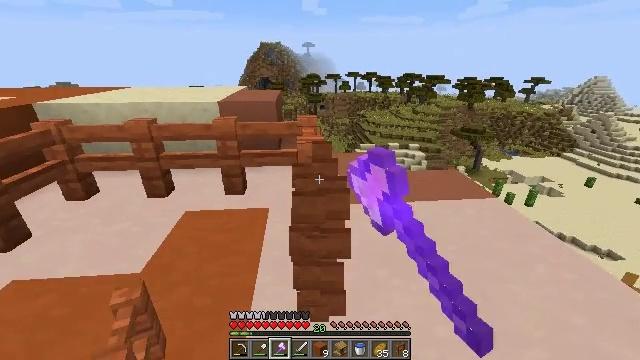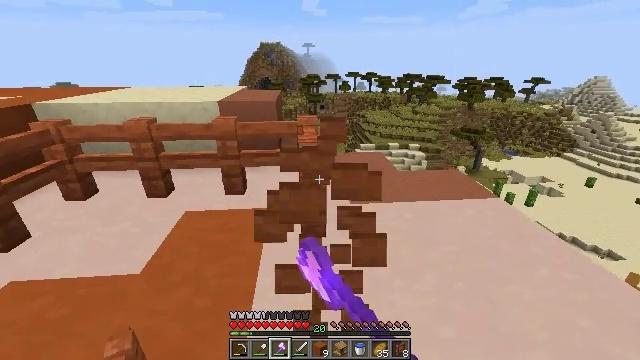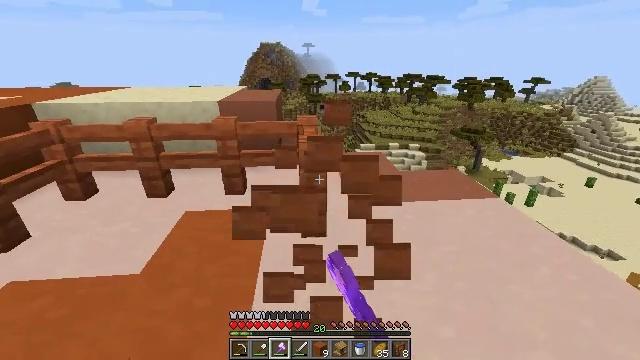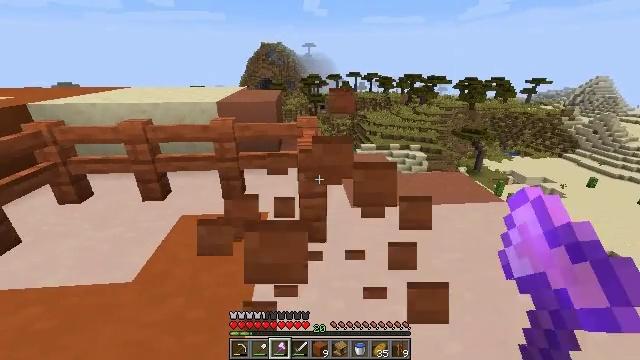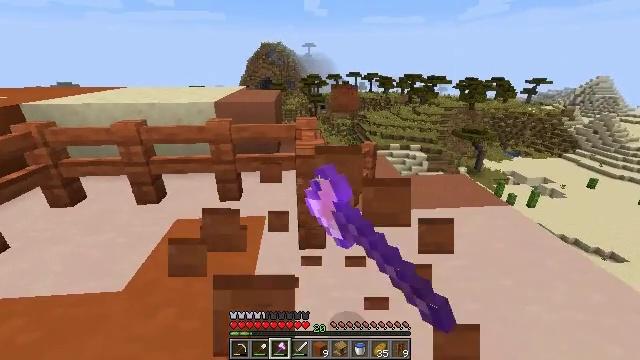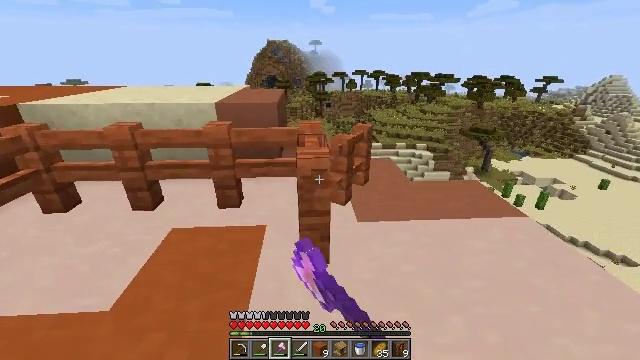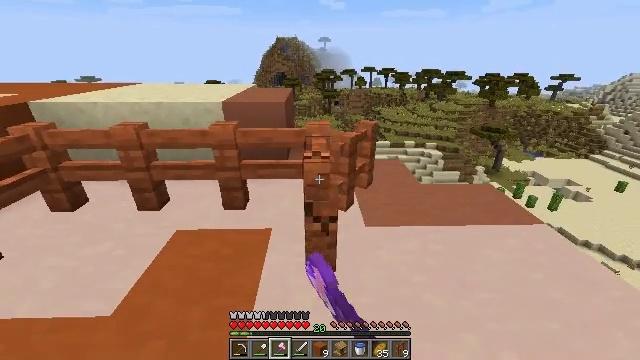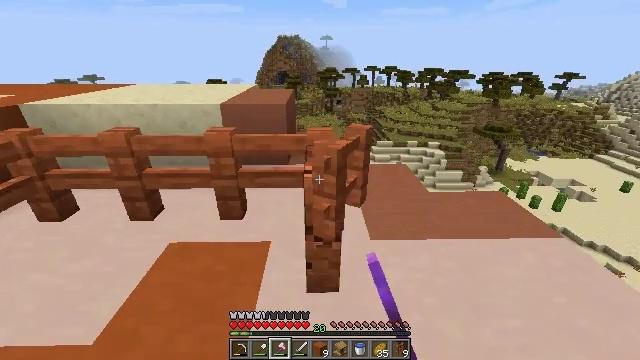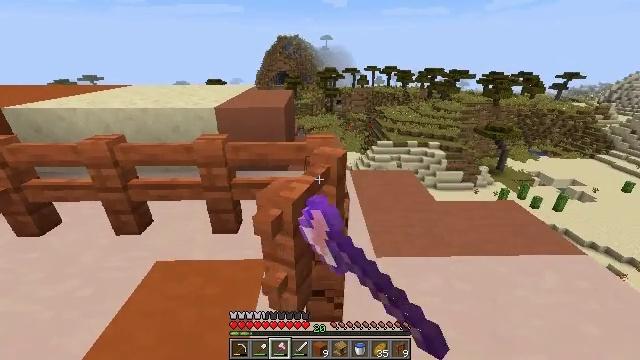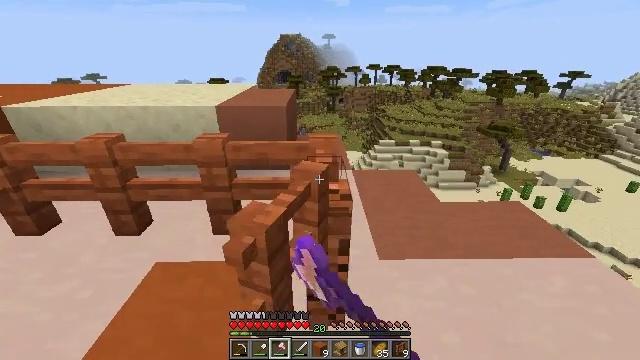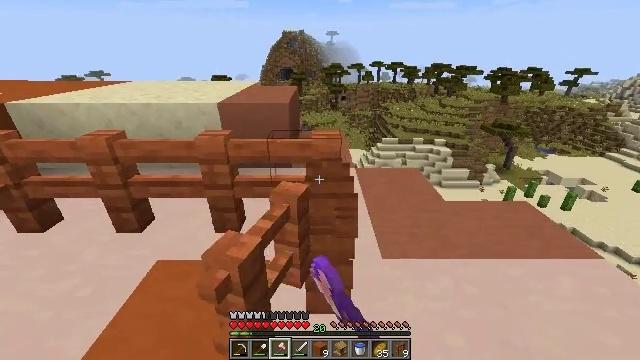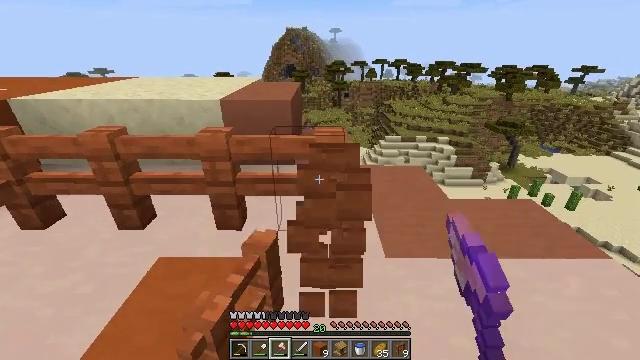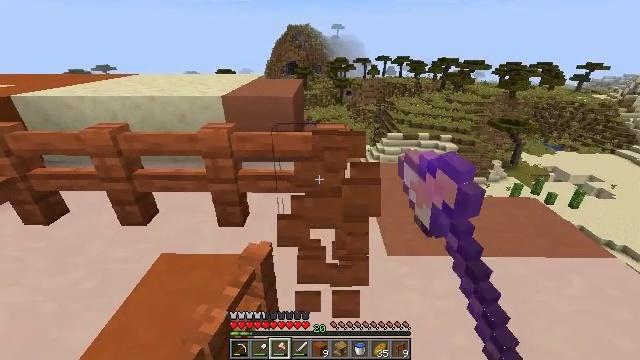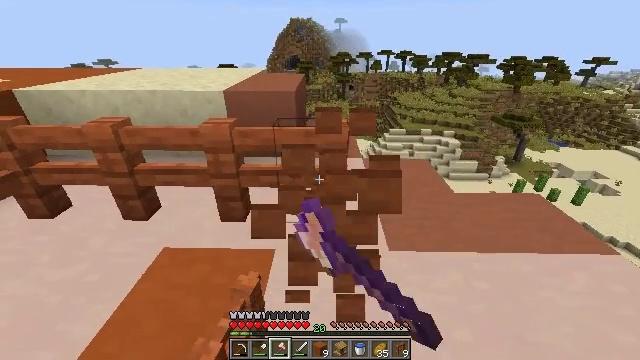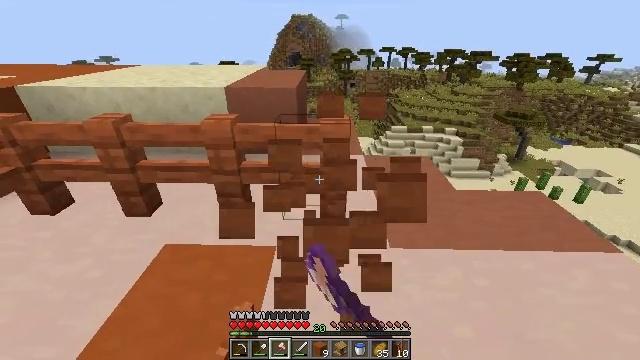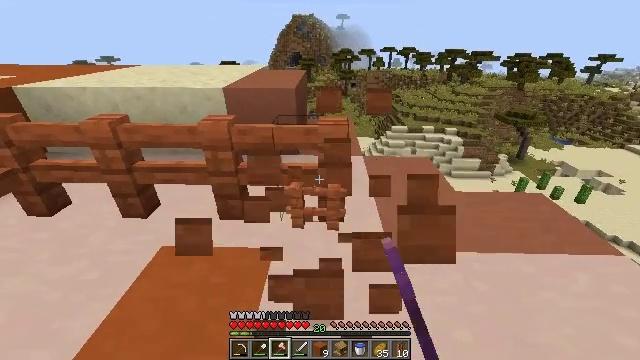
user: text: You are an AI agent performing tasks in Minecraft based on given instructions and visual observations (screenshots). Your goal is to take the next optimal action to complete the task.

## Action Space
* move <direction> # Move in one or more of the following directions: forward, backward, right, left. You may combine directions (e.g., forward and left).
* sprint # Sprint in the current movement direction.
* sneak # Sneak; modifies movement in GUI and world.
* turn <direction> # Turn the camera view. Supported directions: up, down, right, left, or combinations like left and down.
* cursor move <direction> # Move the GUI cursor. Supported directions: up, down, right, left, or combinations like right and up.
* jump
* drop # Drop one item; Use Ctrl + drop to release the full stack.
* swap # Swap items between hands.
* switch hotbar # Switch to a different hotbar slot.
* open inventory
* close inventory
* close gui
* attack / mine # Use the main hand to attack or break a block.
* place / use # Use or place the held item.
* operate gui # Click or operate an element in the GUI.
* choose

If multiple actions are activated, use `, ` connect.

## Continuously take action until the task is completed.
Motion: motion action
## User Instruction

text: Attack the acacia fence to break it.
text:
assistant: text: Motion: attack / mine
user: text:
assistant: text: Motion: attack / mine
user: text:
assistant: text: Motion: move forward, attack / mine
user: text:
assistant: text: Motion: move forward, attack / mine
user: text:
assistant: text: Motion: move forward, turn left, attack / mine
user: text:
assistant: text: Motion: move forward, turn left, attack / mine
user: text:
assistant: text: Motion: move forward, attack / mine
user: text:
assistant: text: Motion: attack / mine
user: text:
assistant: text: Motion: attack / mine
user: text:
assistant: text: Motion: attack / mine
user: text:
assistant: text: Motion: attack / mine
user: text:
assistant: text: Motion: attack / mine
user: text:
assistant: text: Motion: turn down, attack / mine
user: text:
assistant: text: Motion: attack / mine
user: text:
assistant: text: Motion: move forward and move right, attack / mine
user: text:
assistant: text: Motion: move forward and move right, attack / mine
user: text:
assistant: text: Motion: move forward and move right, turn left, attack / mine
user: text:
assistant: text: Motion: move forward and move right, turn left, attack / mine
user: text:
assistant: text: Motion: move forward and move right, turn left, attack / mine
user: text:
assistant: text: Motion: move forward and move right, turn left, attack / mine
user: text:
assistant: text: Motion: move forward and move right, turn left, attack / mine
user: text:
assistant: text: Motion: turn left, attack / mine
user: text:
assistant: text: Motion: turn left, attack / mine
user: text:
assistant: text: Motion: turn left, attack / mine
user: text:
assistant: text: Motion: attack / mine
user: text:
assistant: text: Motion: attack / mine
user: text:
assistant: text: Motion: turn left, attack / mine
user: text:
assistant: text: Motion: turn left and up, attack / mine
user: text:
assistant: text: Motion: move forward and move right, turn left, attack / mine
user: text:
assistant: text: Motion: move forward and move right, attack / mine